Field crop: tomato
Growth stage: 2
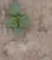
Species: solanum